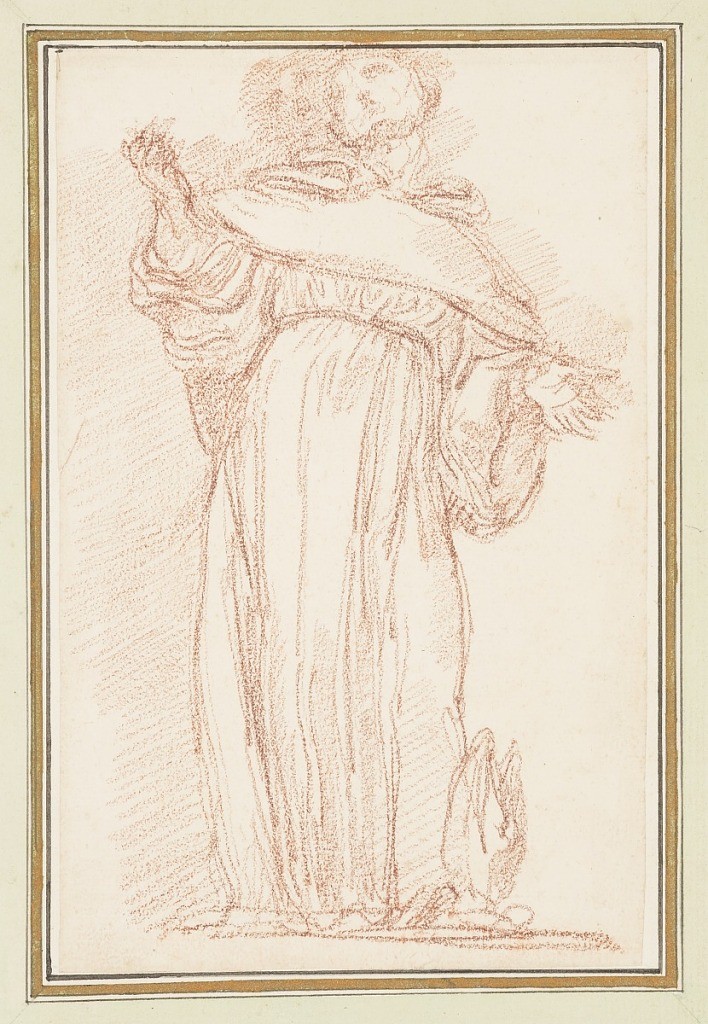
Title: St. Bernard from St. Peter's colonnade
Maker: Lazzaro Morelli
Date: ca. 1759–70
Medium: Red chalk on paper
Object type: Drawing
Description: Drawing after statue by Lazzaro Morelli of St. Bernard (S. Bernardo), located on the Noth Colonnade of St. Peter's. He wears a monk's habit, holds his arms out with open palms and looks upward. A mitre is at his feet.